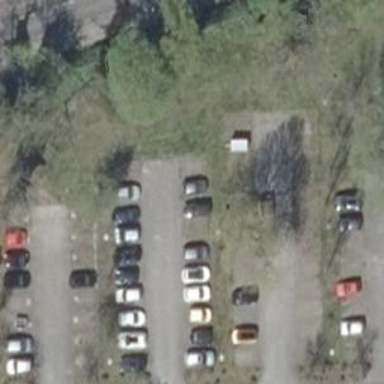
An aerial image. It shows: Asphalt parking aisle off service road.